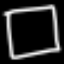
Label: square